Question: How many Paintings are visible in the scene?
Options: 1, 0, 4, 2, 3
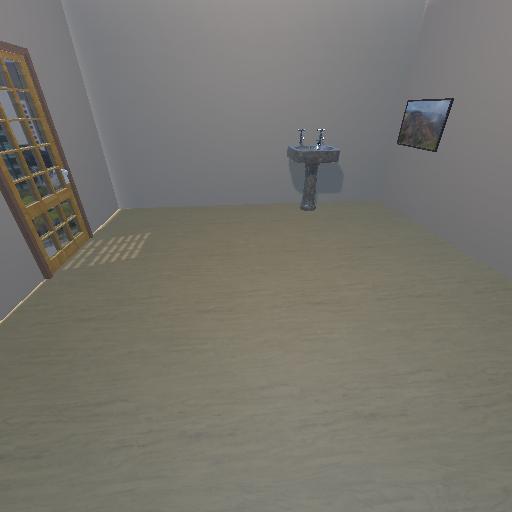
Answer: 1